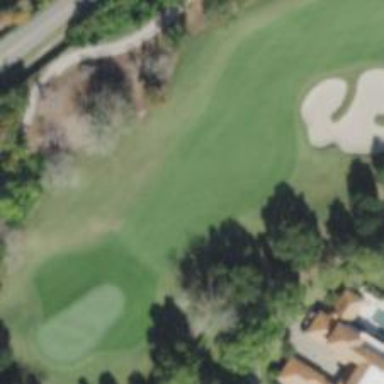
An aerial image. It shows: View of golf hole.